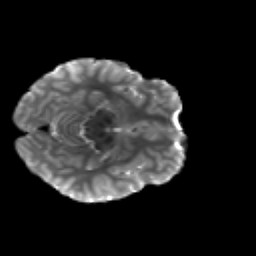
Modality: T2w
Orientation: axial
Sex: male
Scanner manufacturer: siemens
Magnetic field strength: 3 T
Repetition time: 5 s
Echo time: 0.071 s